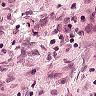
Metastatic tissue present: no